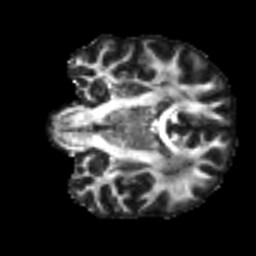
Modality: FA
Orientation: coronal
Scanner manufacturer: siemens
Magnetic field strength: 3 T
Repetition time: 4 s
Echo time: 0.0594 s